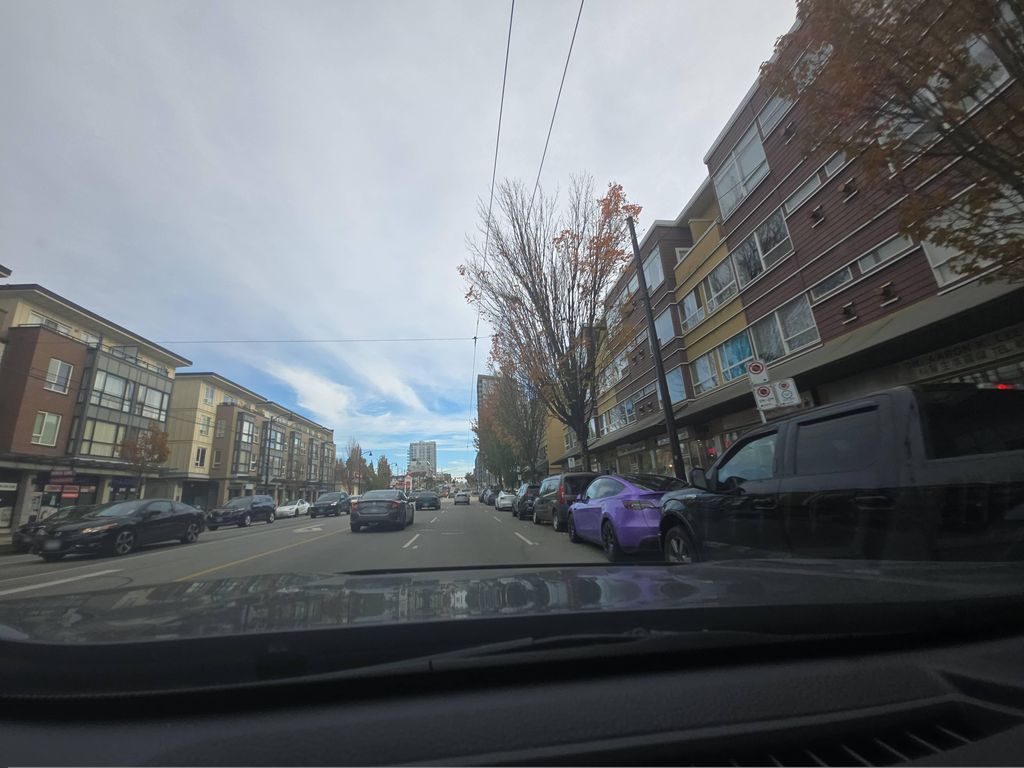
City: vancouver